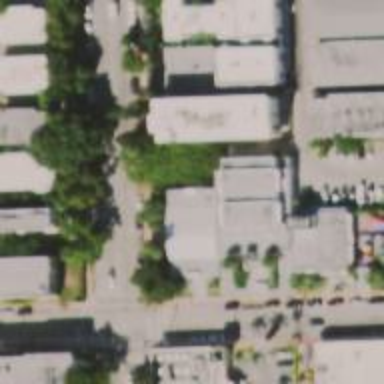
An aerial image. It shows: Kindergarten.